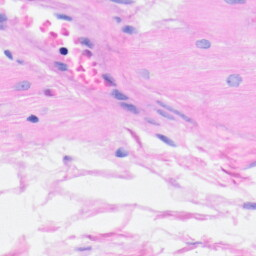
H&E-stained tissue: Heart